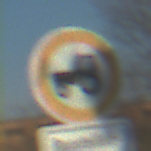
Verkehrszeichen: VerbotKraftfahrzeugeZuegeNichtSchneller25
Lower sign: SonstigeFahrzeugePersonengruppenFrei1
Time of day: MorningAfternoon
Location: Outdoor (Nature)
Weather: Clear
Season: NotSpecified
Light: Natural